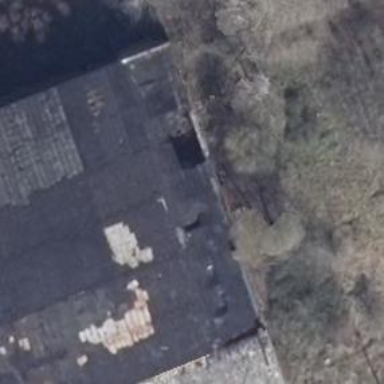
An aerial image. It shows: Part of building.